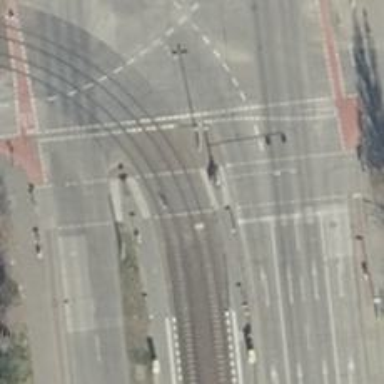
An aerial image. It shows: Tram crossing with traffic signals.